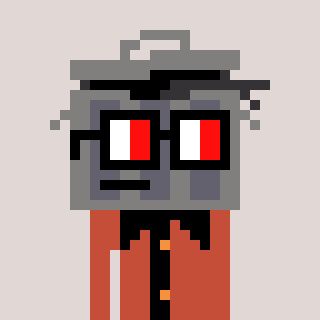
a pixel art character with square glasses with black frames and red eyes, a trashcan-shaped head and a rust-colored body on a warm background